Question: I write
'''
List<Candidate> candidates = (List<Candidate>)session.createQuery("from Candidate as candidate left outer join candidate.skills as skill where skill.id ="+ 1).list();
'''
I get List of objects, which consists of Candidate object and Skill Object
How can I get only Candidates List ?
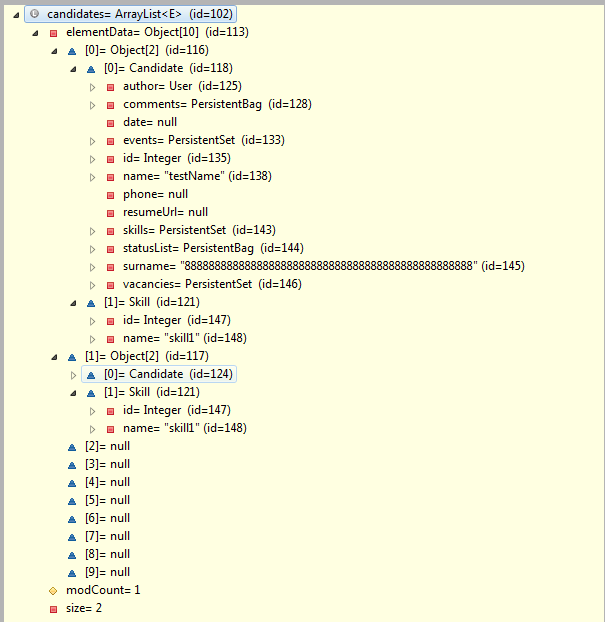
Answer: 'from Candidate as candidate where candidate.skills.skill.id = ?'
If it doesn't, you can probably use:
'select distinct candidate from Candidate as candidate left outer join candidate.skills as skill where skill.id = ?'